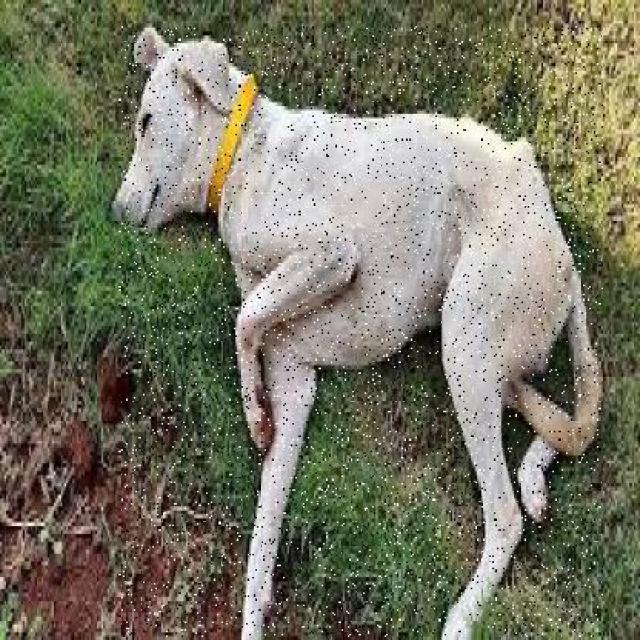
Healthy canine skin — no visible lesions, inflammation, or abnormalities. The skin and coat appear normal.